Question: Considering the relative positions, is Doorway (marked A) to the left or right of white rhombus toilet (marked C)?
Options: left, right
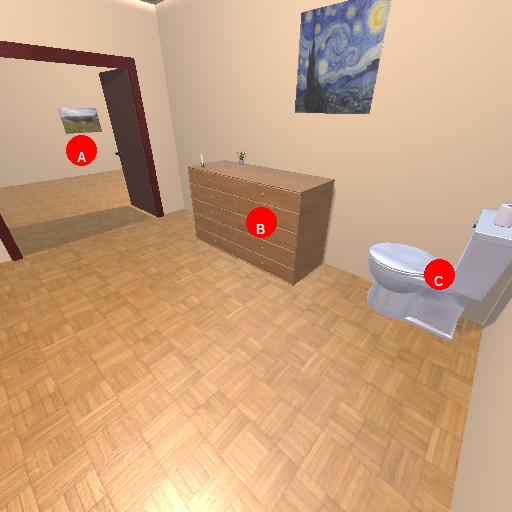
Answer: left